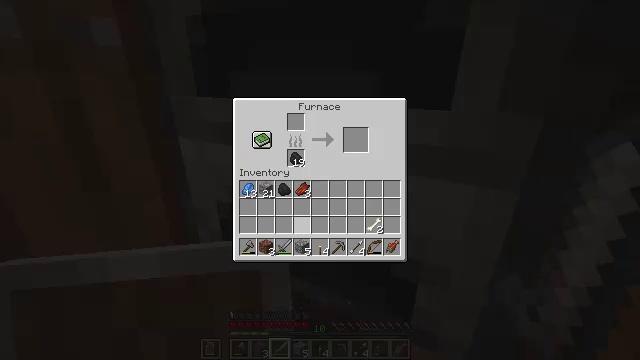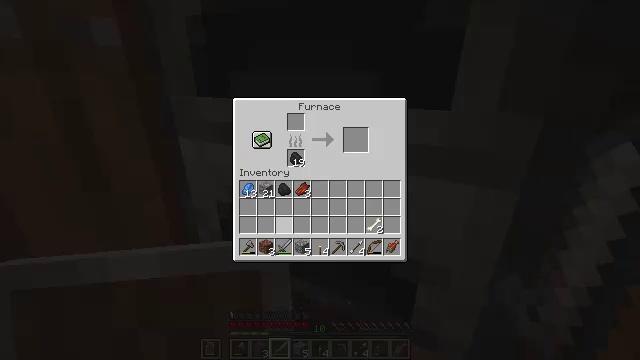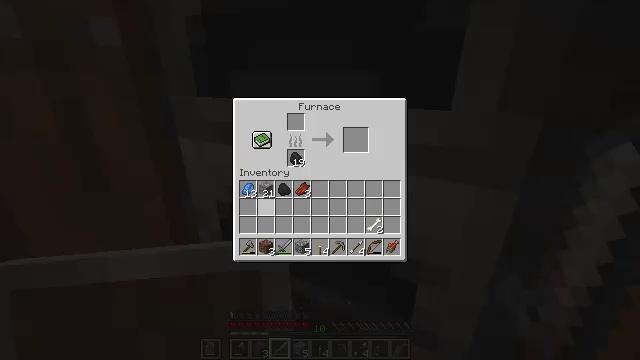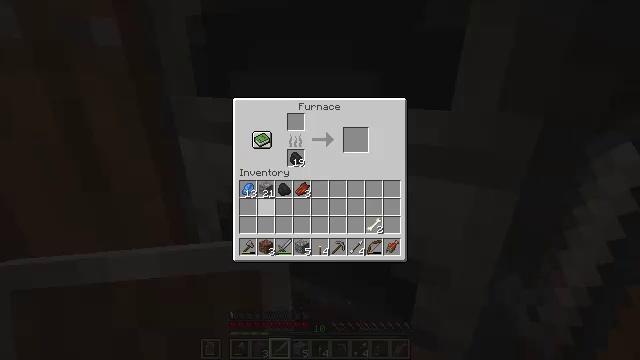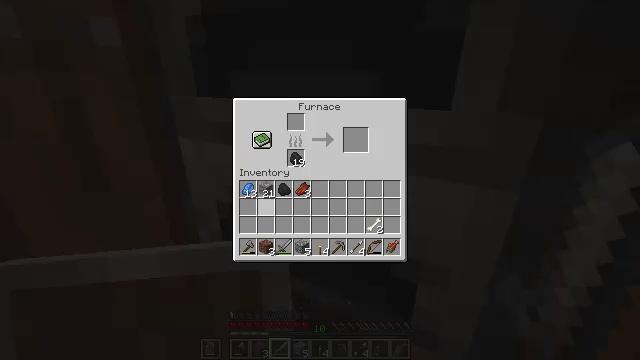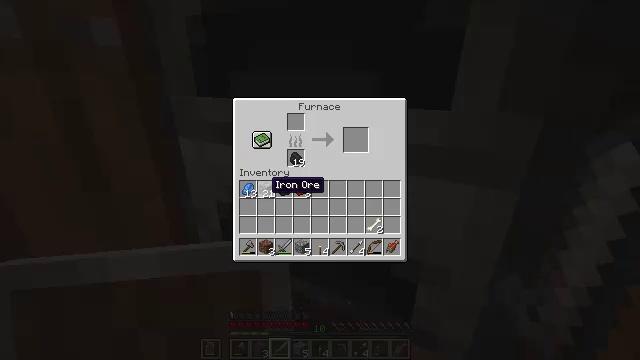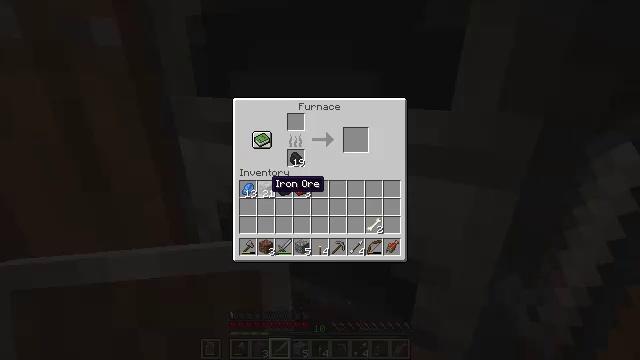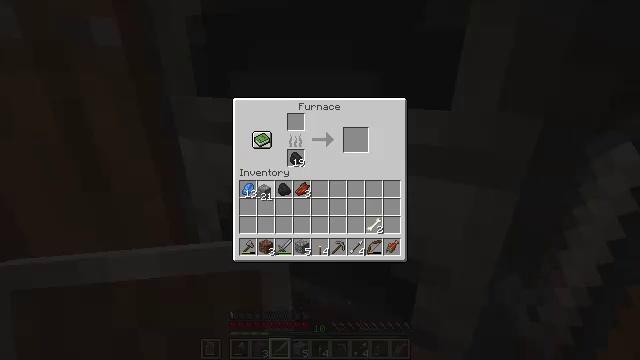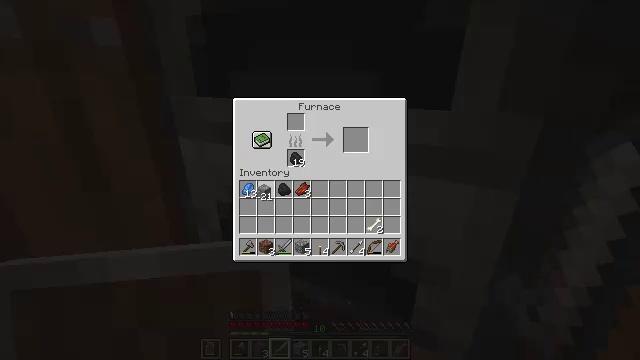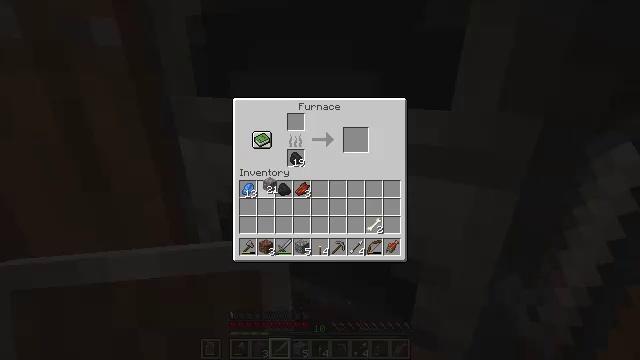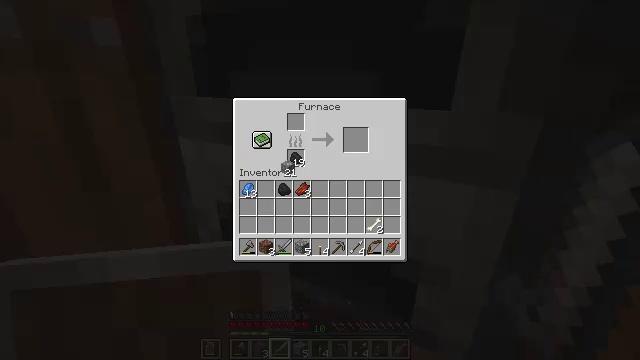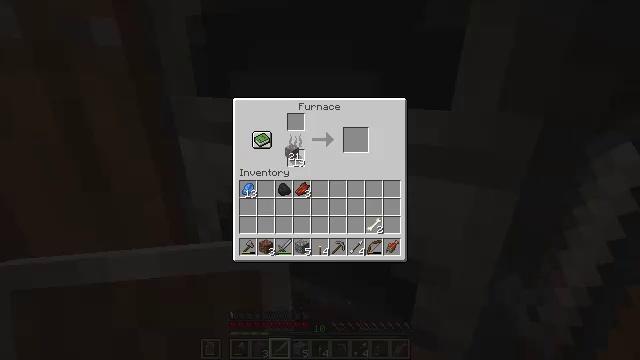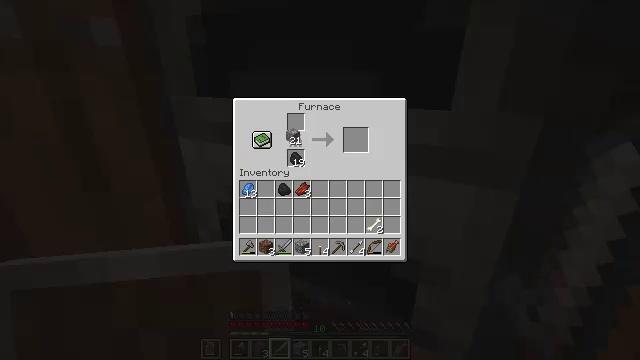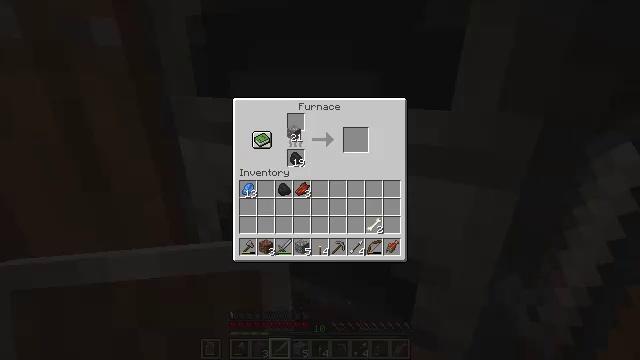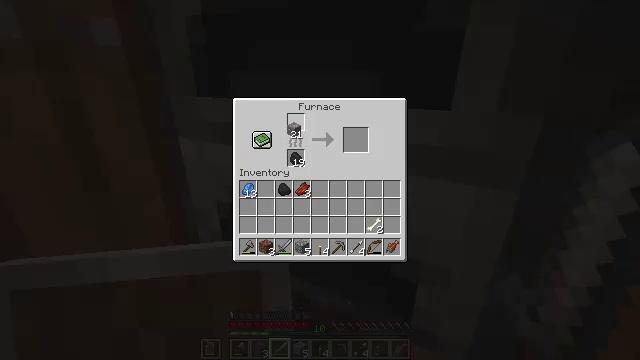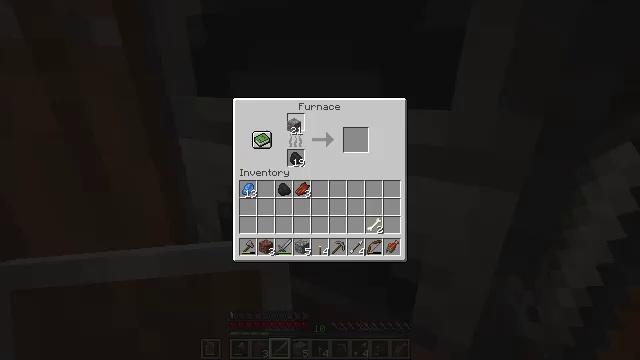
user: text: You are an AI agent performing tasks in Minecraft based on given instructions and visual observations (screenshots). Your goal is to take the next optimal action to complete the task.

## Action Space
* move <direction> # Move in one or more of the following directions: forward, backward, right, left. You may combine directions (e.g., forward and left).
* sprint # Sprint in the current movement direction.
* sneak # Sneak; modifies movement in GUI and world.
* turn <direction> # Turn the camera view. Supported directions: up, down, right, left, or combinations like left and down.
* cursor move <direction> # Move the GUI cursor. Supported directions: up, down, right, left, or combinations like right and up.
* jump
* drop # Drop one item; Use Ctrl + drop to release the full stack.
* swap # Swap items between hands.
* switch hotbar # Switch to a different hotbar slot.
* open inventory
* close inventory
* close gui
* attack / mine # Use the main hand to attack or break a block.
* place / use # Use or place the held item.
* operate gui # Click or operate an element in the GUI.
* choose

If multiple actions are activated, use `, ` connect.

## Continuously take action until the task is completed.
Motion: motion action
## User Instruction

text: Get wheat from the farmland.
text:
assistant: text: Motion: cursor move left and up
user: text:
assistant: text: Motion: no_op
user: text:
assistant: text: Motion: no_op
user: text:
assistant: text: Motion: cursor move left and up
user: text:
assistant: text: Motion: no_op
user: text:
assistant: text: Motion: no_op
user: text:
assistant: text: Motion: no_op
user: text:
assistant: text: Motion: no_op
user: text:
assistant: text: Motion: no_op
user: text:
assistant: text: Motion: no_op
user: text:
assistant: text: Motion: operate gui
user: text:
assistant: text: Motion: operate gui
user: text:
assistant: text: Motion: operate gui
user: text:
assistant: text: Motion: cursor move up
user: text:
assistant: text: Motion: cursor move right and up
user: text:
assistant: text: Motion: cursor move up
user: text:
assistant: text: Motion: cursor move up
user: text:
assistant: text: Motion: no_op
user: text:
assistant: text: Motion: no_op
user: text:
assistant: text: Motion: no_op
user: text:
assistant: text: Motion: no_op
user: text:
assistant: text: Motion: no_op
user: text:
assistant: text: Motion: no_op
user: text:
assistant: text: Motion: operate gui
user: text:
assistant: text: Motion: operate gui
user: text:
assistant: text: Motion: operate gui
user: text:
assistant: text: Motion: no_op
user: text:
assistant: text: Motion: no_op
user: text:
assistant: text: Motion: no_op
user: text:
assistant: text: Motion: no_op